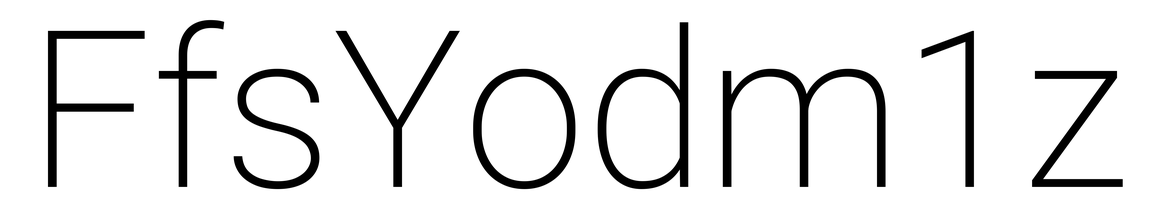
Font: Roboto_ExtraLight